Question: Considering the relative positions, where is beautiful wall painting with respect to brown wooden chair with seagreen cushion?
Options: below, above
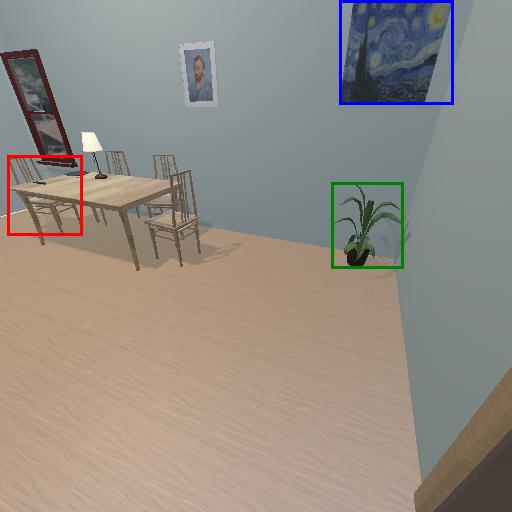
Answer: below